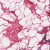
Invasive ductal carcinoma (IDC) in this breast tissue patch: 0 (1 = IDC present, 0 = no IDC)